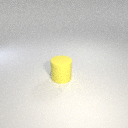
large yellow rubber cylinder